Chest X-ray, PA view. Patient: 63 years old, sex F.
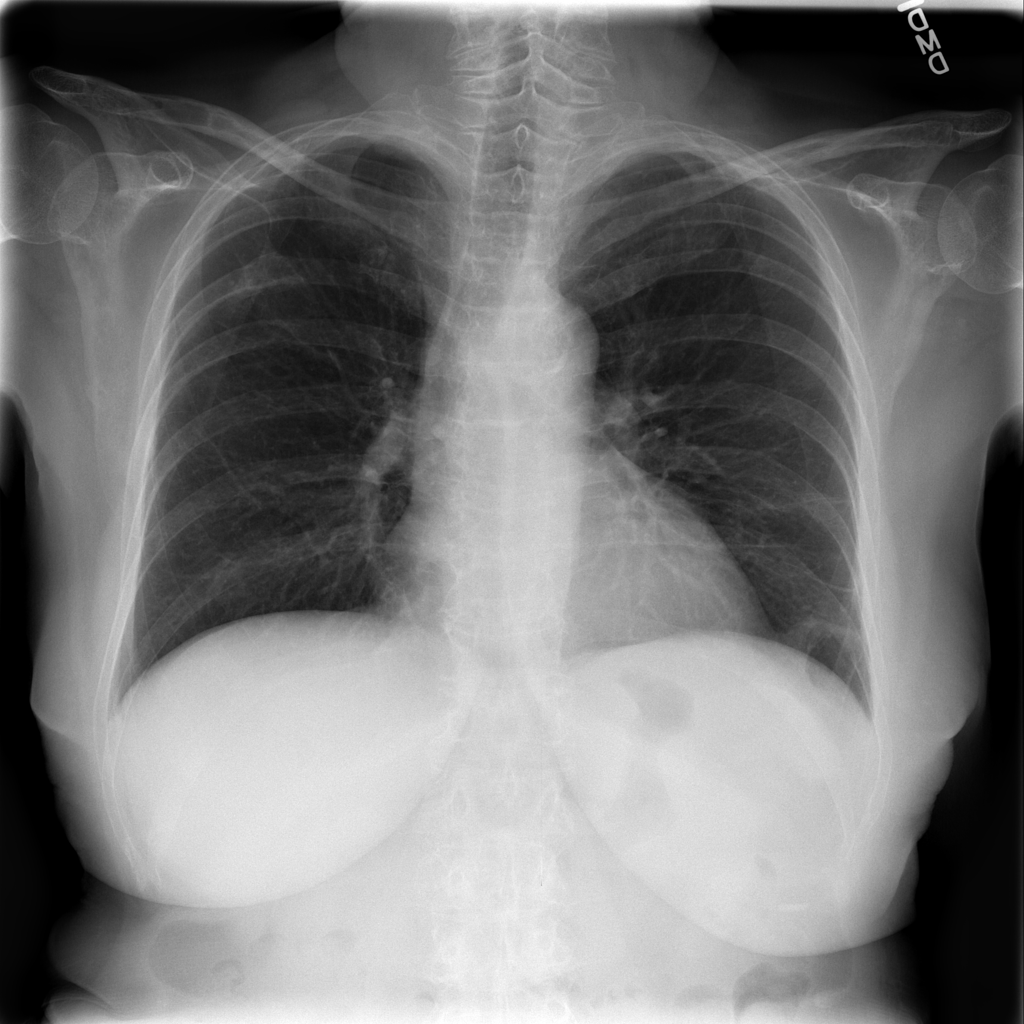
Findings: No Finding